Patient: sex M, age 60
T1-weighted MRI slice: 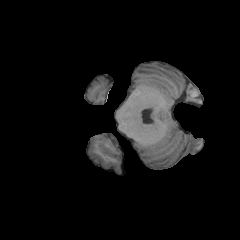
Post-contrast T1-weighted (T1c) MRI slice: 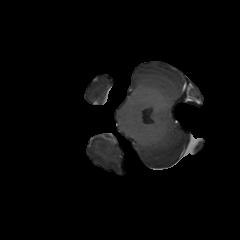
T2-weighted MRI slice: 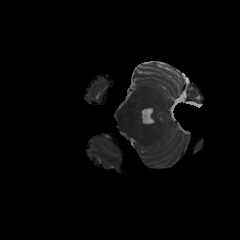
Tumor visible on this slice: no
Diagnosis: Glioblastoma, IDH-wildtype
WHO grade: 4